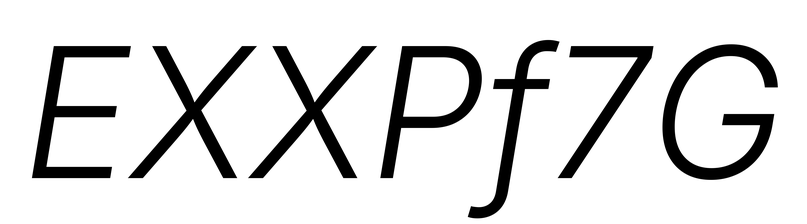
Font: Inter-Italic_Light_Italic